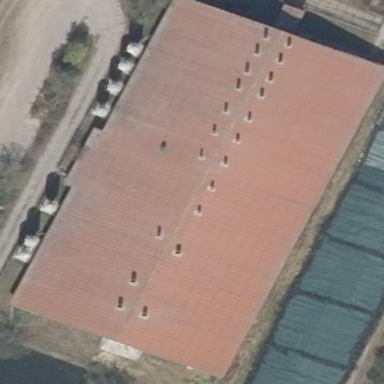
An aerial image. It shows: Gabled building with roof oriented along its structure.